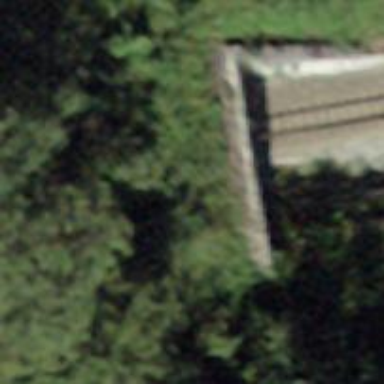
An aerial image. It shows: Narrow-gauge railway tunnel with electrified contact lines.